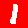
Digit: 1